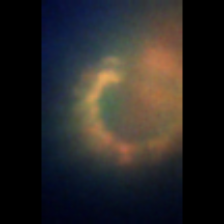
Taxon: Ciliates
Group: Other